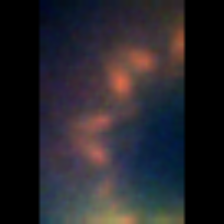
Taxon: Asterionellopsis
Group: Diatoms